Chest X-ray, AP view. Patient: 19 years old, sex M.
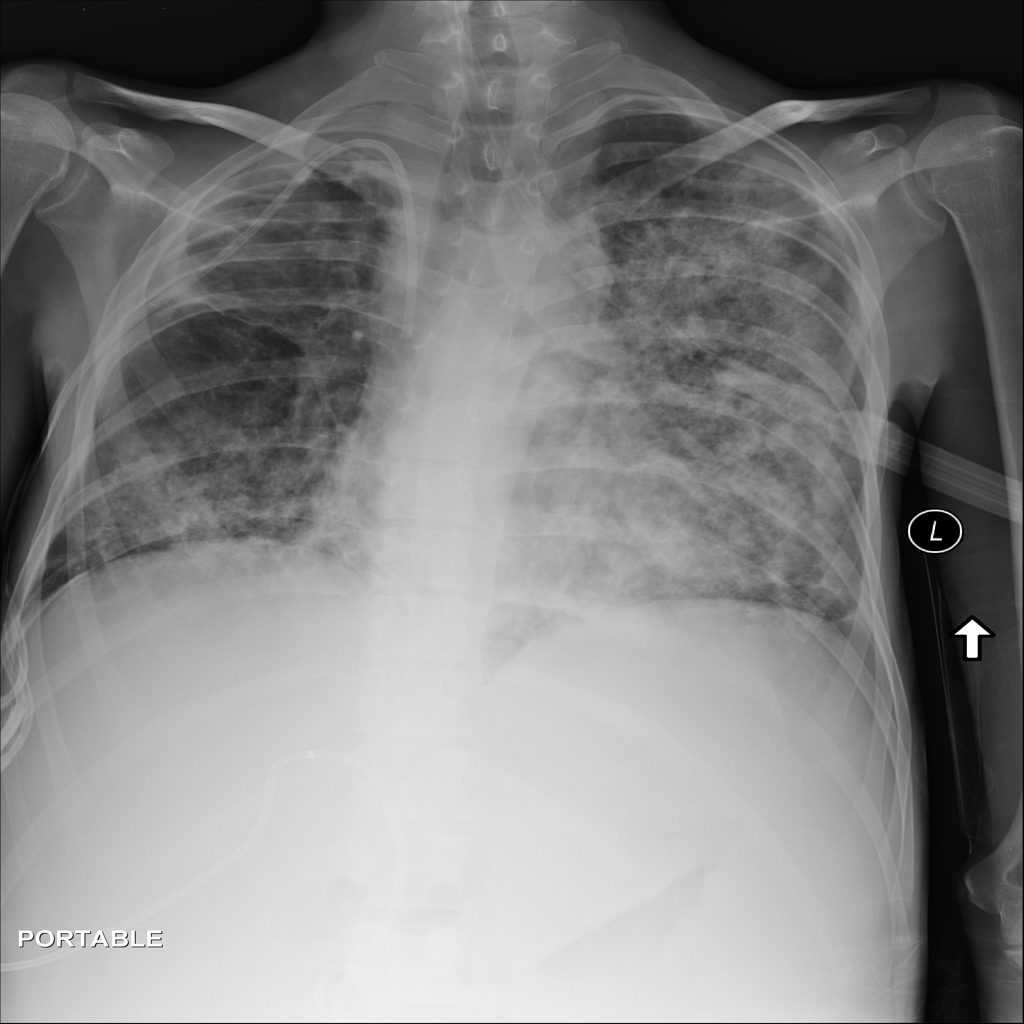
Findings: Infiltration